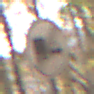
Verkehrszeichen: EndeUeberholverbotKraftfahrzeuge
Umgebung: Outdoor, Nature
Tageszeit: MorningAfternoon
Wetter: Overcast
Licht: Natural
Jahreszeit: Autumn
Kontrast: LowContrast